Question: The screenshot of the following tiny scala script shows four breakpoints set.
'''
object WC {
val code = """import org.apache.hadoop.conf.Configuration
// This class performs the map operation, translating raw input into the key-value
class TokenizerMapper extends Mapper[Object,Text,Text,IntWritable] {
"""
def sloc(str: String): Int = {
val x: List[String] = str.split("\n").map(_.trim).toList.filter { line =>
line.length!=0 && !line.startsWith("import ") && !line.startsWith("/*") && !line.startsWith("//") && !line.equals("{") && !line.equals("}") }
println(x.mkString("
"))
x.size
}
}
println (WC.sloc(WC.code))
'''

Here are the peculiarities:
- -
I am wondering if others have discovered any "pattern" to how to get the scala debugger to respect the breakpoints. OK we know that the scala plugin is buggy - it is here a matter of trying to get the "most" out of what we have.
I am using the latest IJ ULtimate 12.1.6.
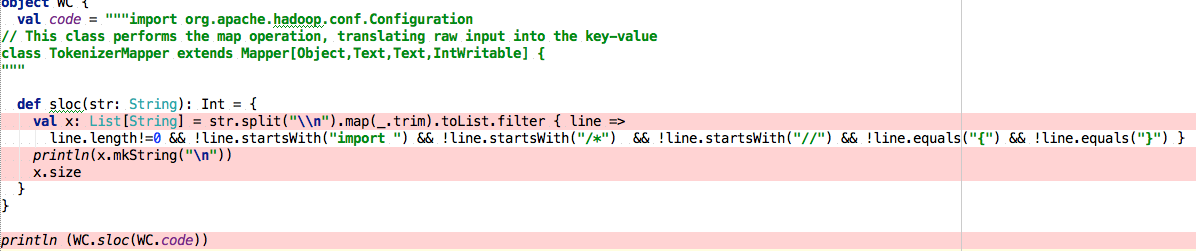
Answer: In order for the debugger to work properly IJ unfortunately needs a CLASS to be available - not just the Object. This may have been fixed in 13.